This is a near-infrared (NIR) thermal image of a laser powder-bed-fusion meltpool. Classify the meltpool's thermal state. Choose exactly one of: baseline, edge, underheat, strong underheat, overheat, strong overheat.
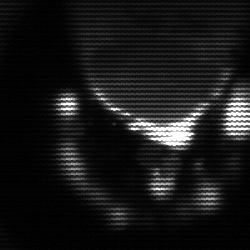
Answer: edge